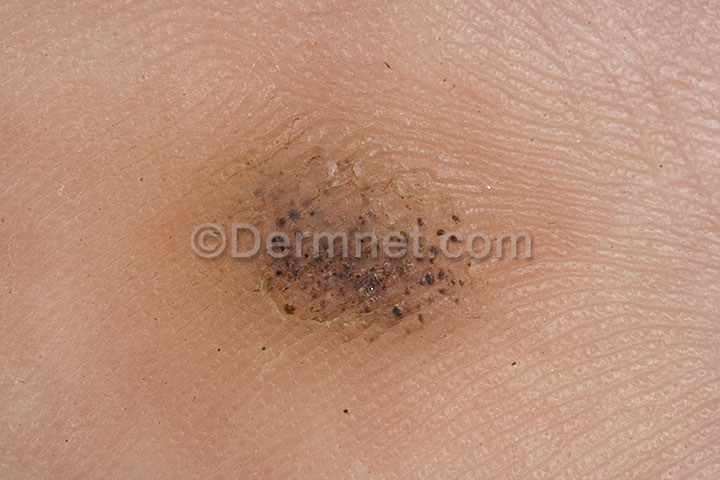
Disease: Warts Molluscum and other Viral Infections